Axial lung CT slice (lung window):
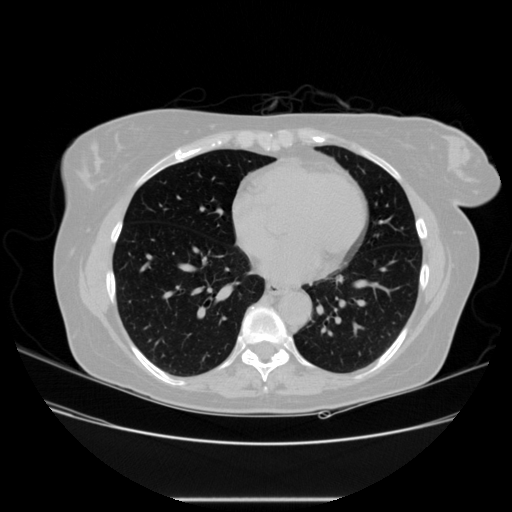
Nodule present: no